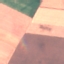
Label: AnnualCrop